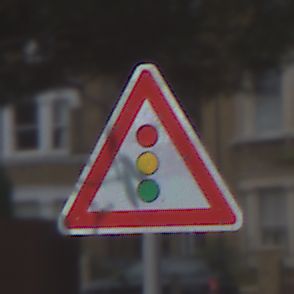
Verkehrszeichen: Lichtzeichenanlage
Umgebung: Outdoor, Urban
Tageszeit: MorningAfternoon
Wetter: Overcast
Licht: Natural
Jahreszeit: NotSpecified
Kontrast: LowContrast